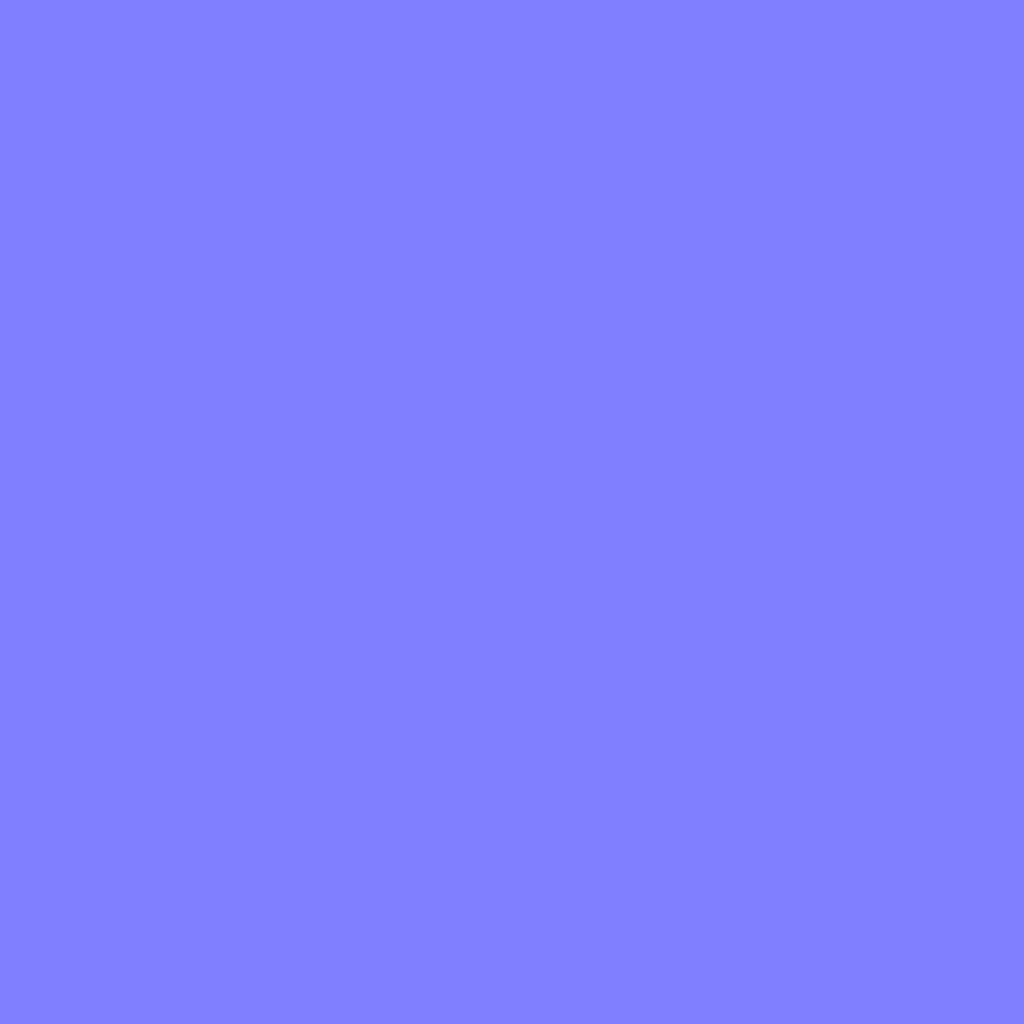
Texture map type: NormalGL